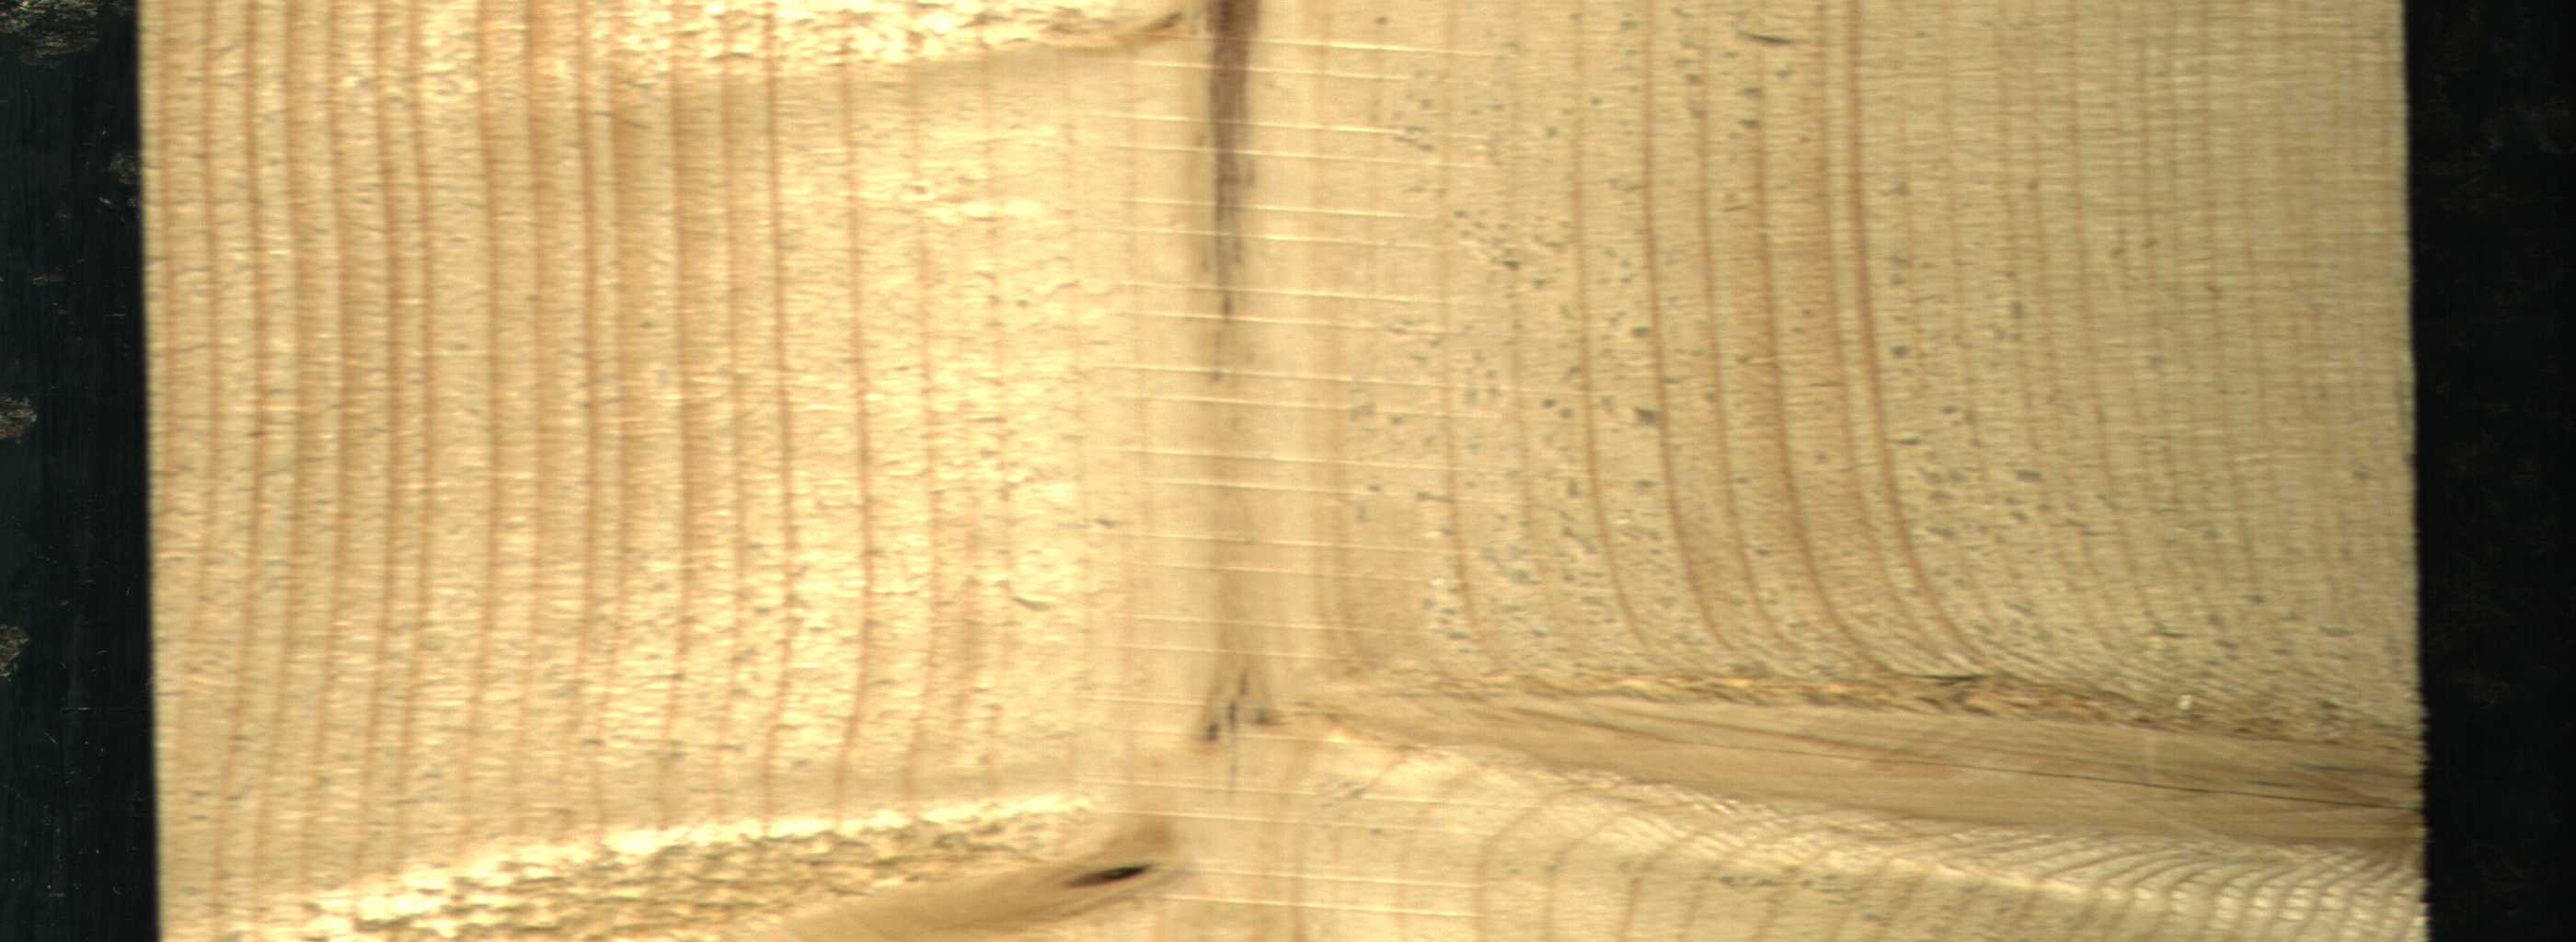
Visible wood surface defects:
Marrow
Live_Knot
Live_Knot